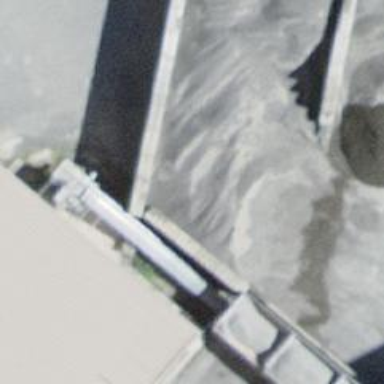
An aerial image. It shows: Wall barrier.